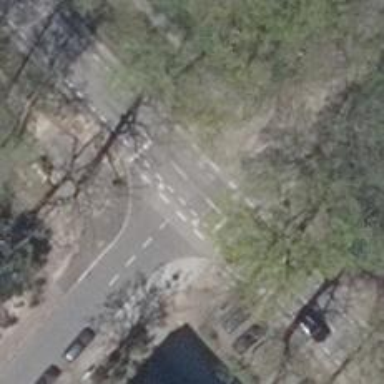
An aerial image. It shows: Road with traffic signals at the crossing.